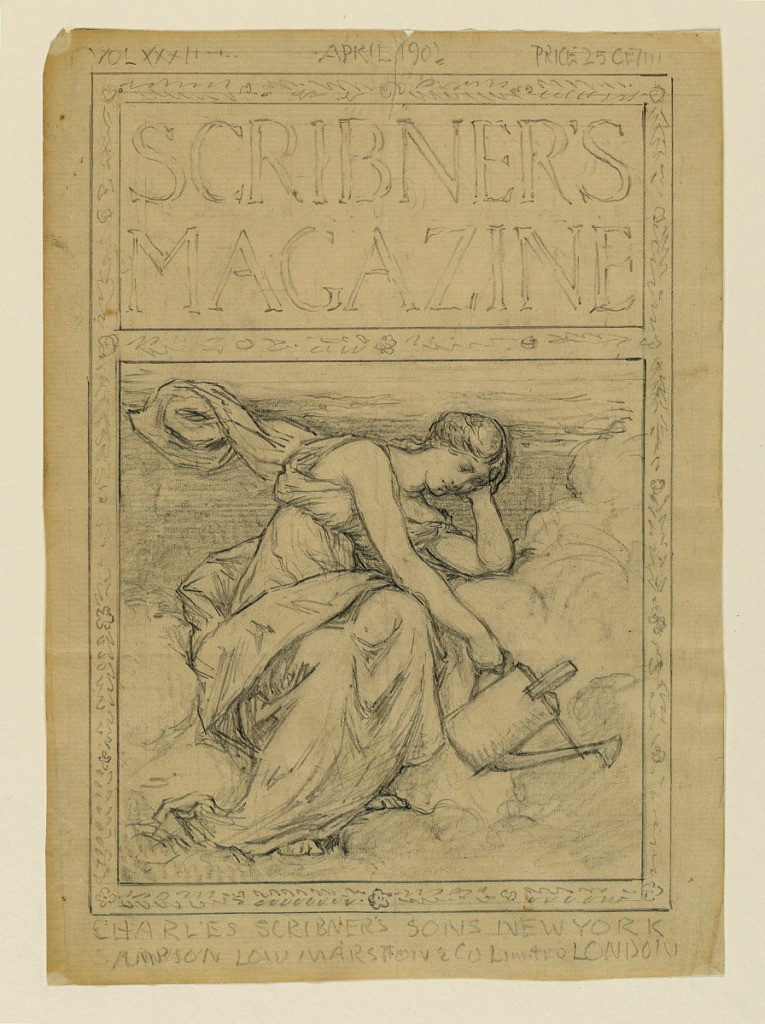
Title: Design for Magazine Cover, Scribner's Magazine
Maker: Kenyon Cox, American, 1856–1919
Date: April 1902
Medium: Graphite on paper
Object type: Drawing
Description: Sketch of a magazine cover with a female figure seated, pouring a watering can. Inscribed, Vol XXX I APRIL 1902 PRICE  25 CENTS/ SCRIBNER'S/ MAGAZINE/ CHARLES SCRIBNERS SONS NEW YORK/ SAMPSON LOW MARSTON & CO Limited LONDON.